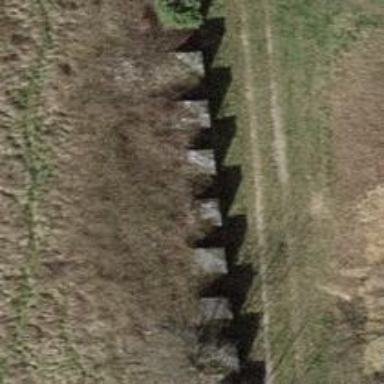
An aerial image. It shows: Block barrier.